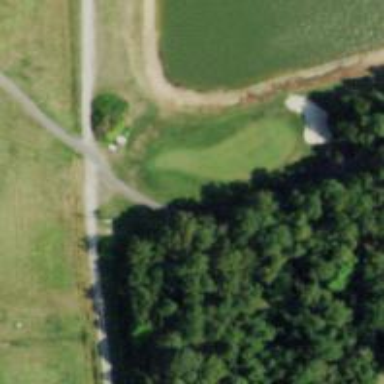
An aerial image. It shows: Golf hole.